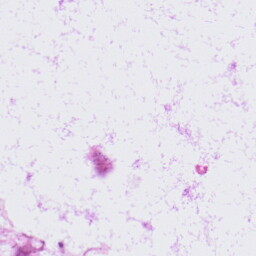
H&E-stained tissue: LymphNode